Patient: sex M, age 52
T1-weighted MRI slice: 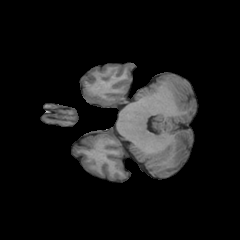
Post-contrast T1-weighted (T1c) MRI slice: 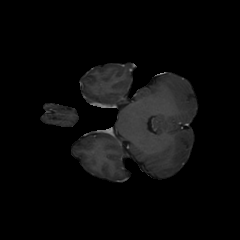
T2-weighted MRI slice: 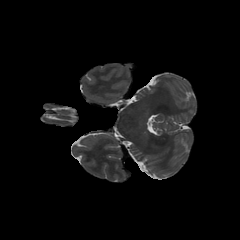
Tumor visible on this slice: no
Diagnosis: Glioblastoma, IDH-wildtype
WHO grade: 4